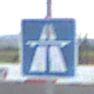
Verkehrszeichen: Autobahn
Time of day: MorningAfternoon
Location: Outdoor (RoadRail)
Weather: PartlyCloudy
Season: NotSpecified
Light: Natural